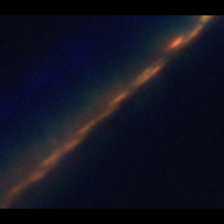
Taxon: Psuedo-nitzschia
Group: Diatoms